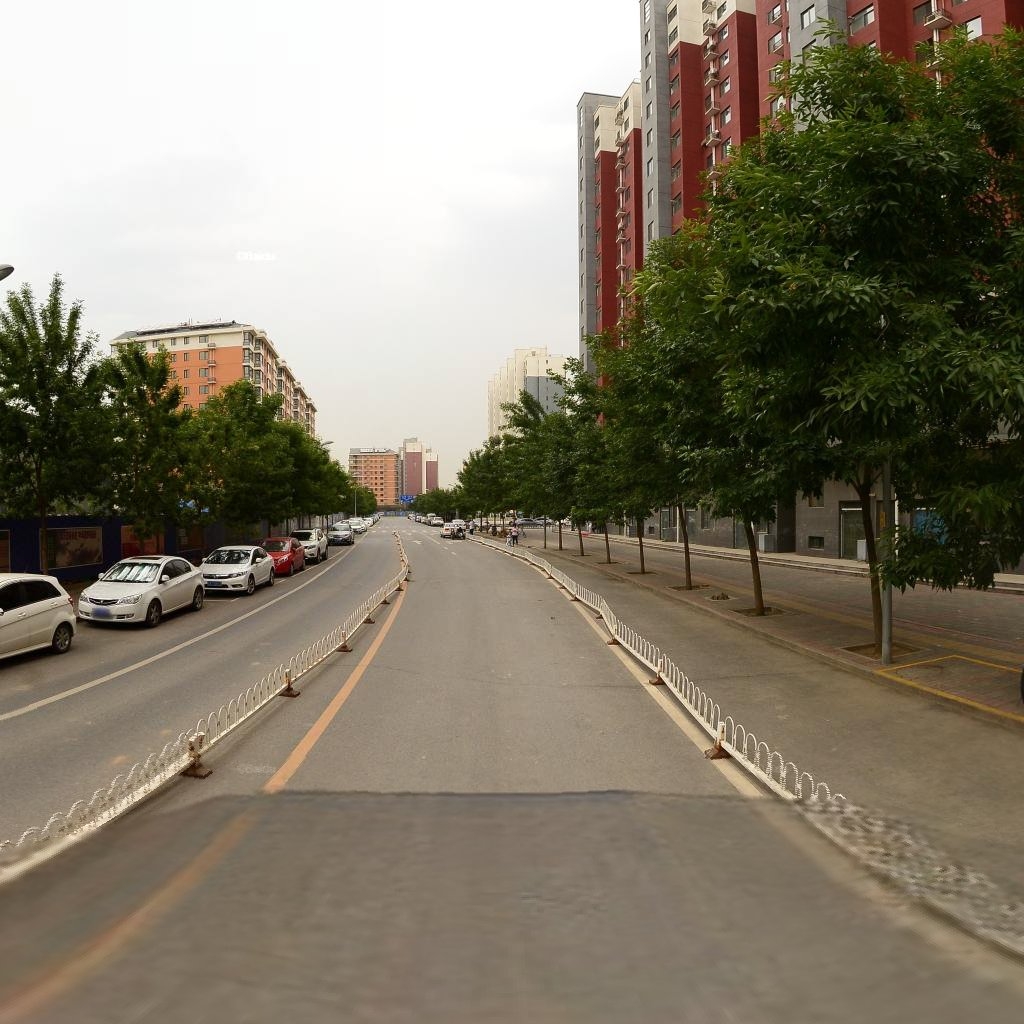
Region: Haidian
Road damage annotations: transverse crack